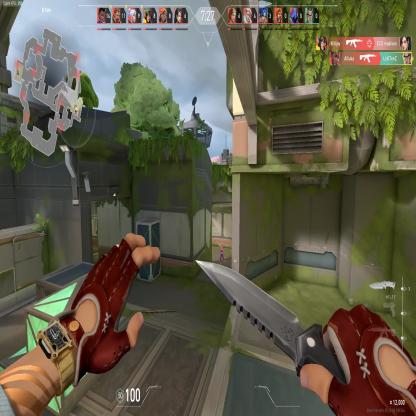
Label: enemy